Question: Ok. This has been frustrating me for a few days now. I'm sure I'm an idiot and there is a solution right in front of my face but here's my question.
I have a series of AJAX calls that process and save data from a web page when the Save button is pressed. This has worked in IE for years (Was setup before I was hired) and have had no problems. We now have a requirement to support multiple browsers, namely IE, Firefox, Chrome and Safari.
What I see when I try to press the save button in Firebug is that I get to the first AJAX call, I get the 200OK response and the time it took in ms, however it keeps spinning:

The 17 seconds is because I stepped through the server side code.
The AJAX success handler method is never called and the whole thing falls apart. I have tried several different methods I've found searching but none of them seems to make much of a difference.
EDIT 5:
Here is the updated code. I simplified it and took out the Step() method and all the timeouts. It's just the AJAX call that is causing the problem.
'''
function SubmitForm() {
$.blockUI({ message: waitMessage, css: { padding: 5} });
var settingsXml = GetSettingsXml();
ajaxParameters = "customerId:'" + customerId + "', connectionId:" + connectionId + ", settingsXml:'" + settingsXml + "', securityToken:'" + securityToken + "'";
AjaxCall("EmailMarketingSettings.aspx", "Validate", ajaxParameters, function (result) {
alert("It works!")
}, function (result) {
alert("It's broken!");
});
}
'''
'Validate()' will make it to the return statement but the code never returns to the client side success method.
What am I missing?
EDIT:
Here is the requested AjaxCall method.
'''
function AjaxCall(pageName, methodName, parameters, onSuccessCallback, onFailureCallback) {
$.ajax({
type: "POST",
url: pageName + "/" + methodName,
data: "{" + parameters + "}",
contentType: "application/json; charset=utf-8",
dataType: "json",
timeout: 120000,
success: function (resp) {
result = resp.d;
if (result.Success) {
if (onSuccessCallback != null && typeof (onSuccessCallback) == "function") {
onSuccessCallback(result);
} else {
$.unblockUI();
}
} else if (onFailureCallback != null && typeof (onFailureCallback) == "function") {
onFailureCallback(result.Message);
} else {
alert(result.Message);
$.unblockUI();
}
},
error: function (req, errorType, errorThrown) {
var errorMessage = "";
if (errorType == "timeout") {
errorMessage = "A timeout has occured"
} else if (req.responseText.length > 0) {
errorMessage = (req.responseText.substring(0, 1) == "{" ? eval("(" + req.responseText + ")").Message : req.responseText);
} else {
errorMessage = req.status;
}
if (onFailureCallback != null && typeof (onFailureCallback) == "function") {
onFailureCallback(errorMessage);
} else {
alert("An error has occured: " + errorMessage);
$.unblockUI();
}
}
});
}
'''
EDIT 2:
As soon as the request is sent I hit the error handler before my server side code returns anything at all. The AJAX call isn't waiting for anything to be returned it's just erroring out with an errorType of "error" and an empty string for errorThrown.
EDIT 3:
Raw data from Fiddler
FireFox:
HTTP/1.1 200 OK
Cache-Control: private, max-age=0
Content-Type: application/json; charset=utf-8
Server: Microsoft-IIS/7.5
X-Powered-By: ASP.NET
Date: Wed, 31 Oct 2012 15:30:01 GMT
Content-Length: 178
{"d":{"__type":"CoreMotives.Web.MethodResult","Success":true,"Comments":"","Message":"","ElapsedMilliseconds":0,"SubTests":null,"NextStepAdditionalParameters":null,"Value":null}}
IE:
HTTP/1.1 200 OK
Cache-Control: private, max-age=0
Content-Type: application/json; charset=utf-8
Server: Microsoft-IIS/7.5
X-Powered-By: ASP.NET
Date: Wed, 31 Oct 2012 15:29:53 GMT
Content-Length: 178
{"d":{"__type":"CoreMotives.Web.MethodResult","Success":true,"Comments":"","Message":"","ElapsedMilliseconds":0,"SubTests":null,"NextStepAdditionalParameters":null,"Value":null}}
Again though. The AJAX call hits the error handler before the server side code returns anything at all.
Edit 4:
Link to the .saz file from Fiddler.
<URL>
There should be only 2 entries in there.
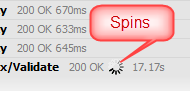
Answer: Wow... All this effort for something so stupid...
I figured out what my problem was thanks to this thread: <URL>
The SubmitForm() method was not returning false so the browsers default behavior was taking over. As soon as I changed the onclick to:
onclick="return SubmitForm();"
from:
onclick="SubmitForm();"
And made SubmitForm() return false. It started working in both Chrome and Firefox.
Thanks to anyone who was looking into it. Hopefully this helps someone in the future though I doubt there are many as dumb as me...